Field crop: tomato
Growth stage: 2
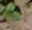
Species: solanum